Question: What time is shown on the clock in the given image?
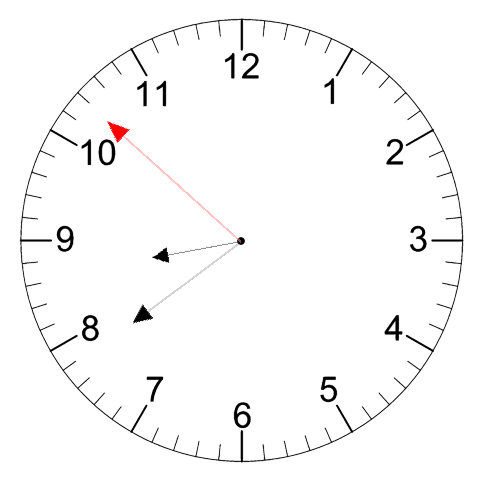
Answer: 08:38:52